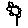
Label: flower